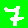
Digit: 7